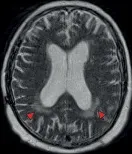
During treatment with belimumab 22 months. Red arrowheads) of treatment with belimumab, respectively. Images courtesy of Prof.
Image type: radiology (mri)